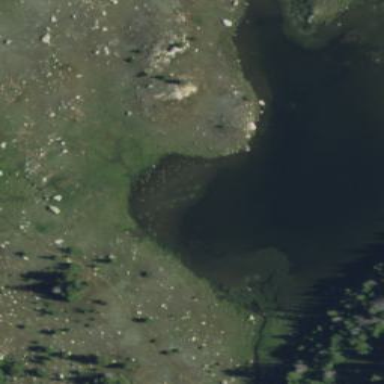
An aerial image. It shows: Serene lake surrounded by nature.